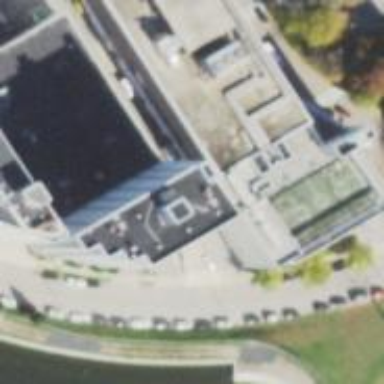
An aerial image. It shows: University building with nearby fitness centre.